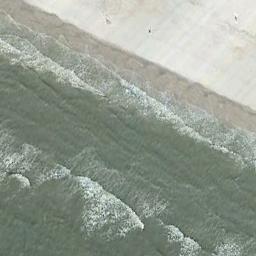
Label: beach